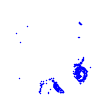
Particle: proton